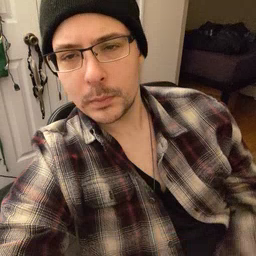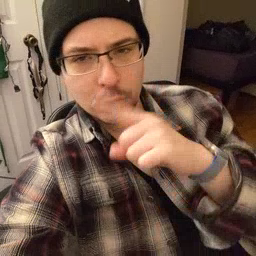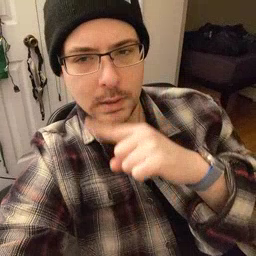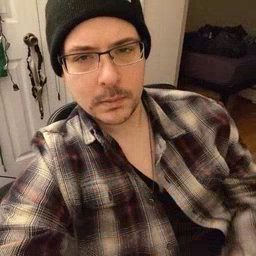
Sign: pretend